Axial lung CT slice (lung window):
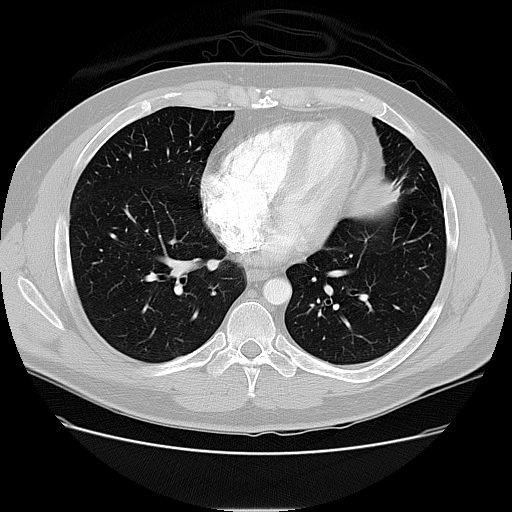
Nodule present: no